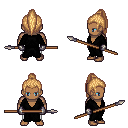
a pixel art fantasy rpg character, male body template, human, dark skin, gray robe, white pants, light blonde long topknot hairstyle, metal gloves, spear, four views (front, back, left, right), 2x2 character sprite sheet, small pixel art, hard edges, no anti-aliasing